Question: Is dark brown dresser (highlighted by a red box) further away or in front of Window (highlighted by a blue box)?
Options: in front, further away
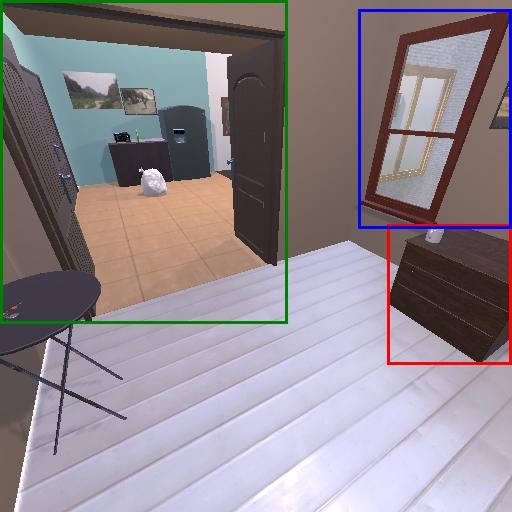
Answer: in front